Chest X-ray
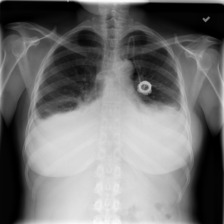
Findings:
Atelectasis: negative
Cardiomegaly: negative
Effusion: positive
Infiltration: negative
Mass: negative
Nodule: negative
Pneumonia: negative
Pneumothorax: negative
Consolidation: negative
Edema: negative
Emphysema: negative
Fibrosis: negative
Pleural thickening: negative
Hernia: negative